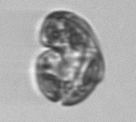
Label: Karenia